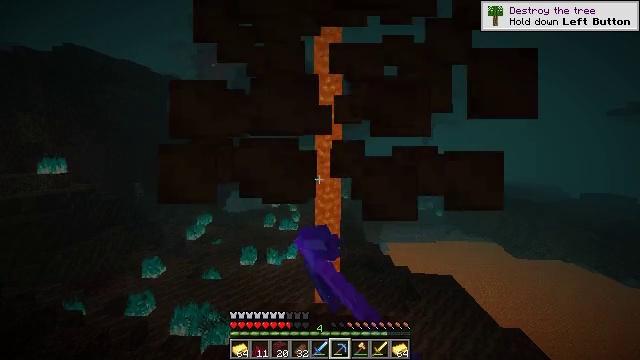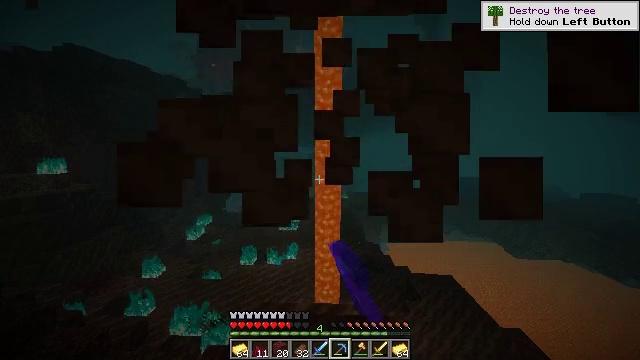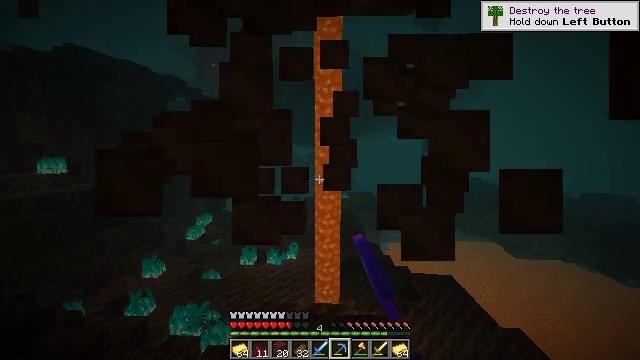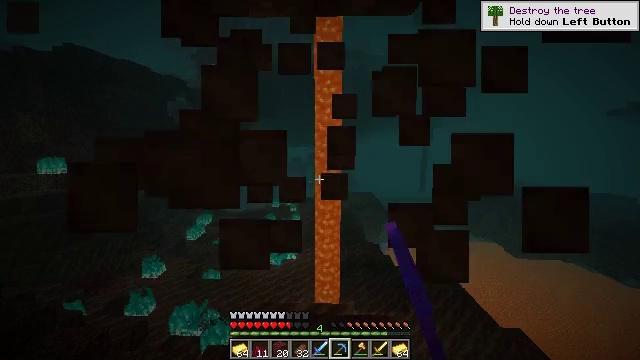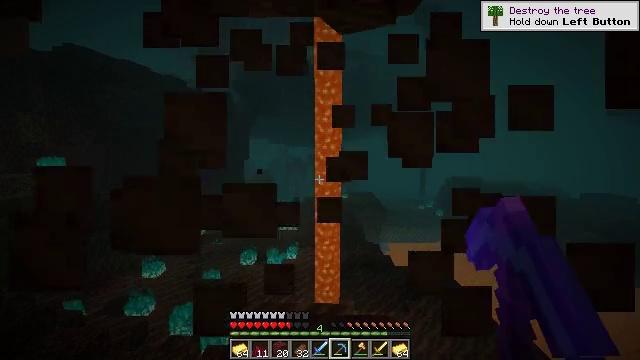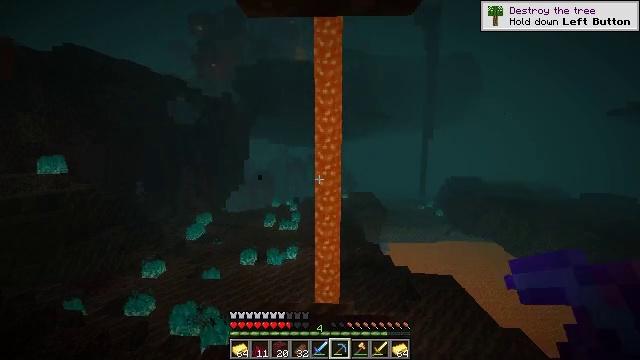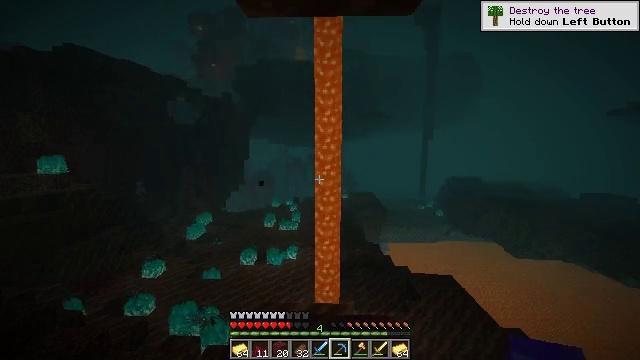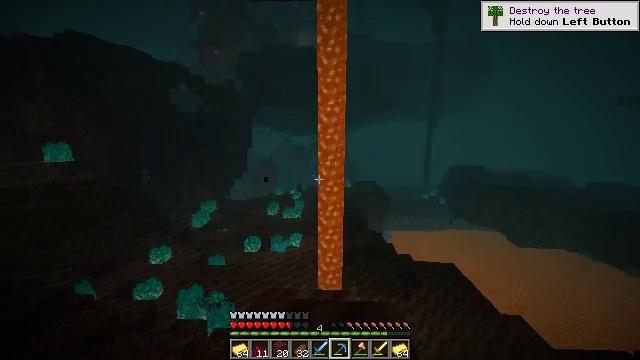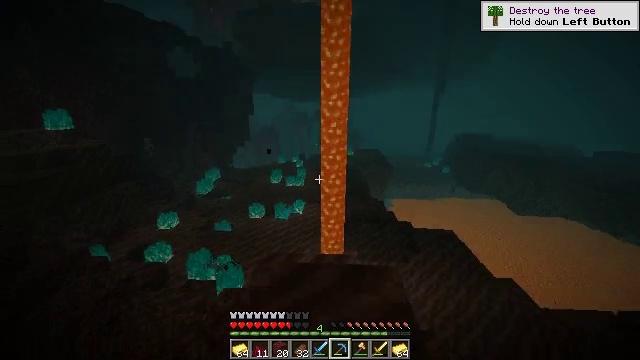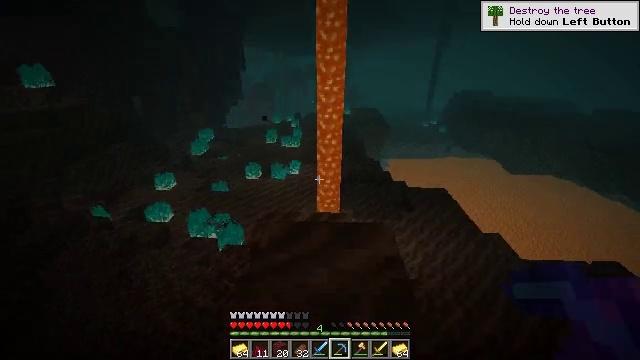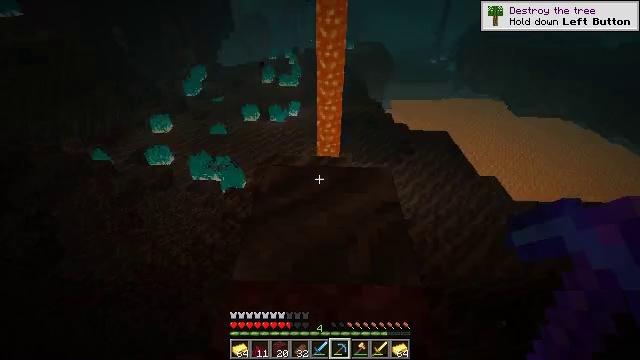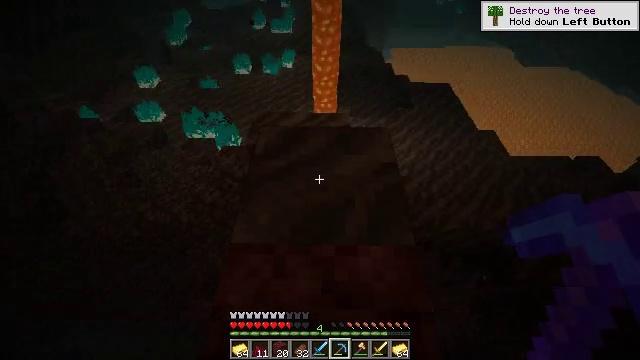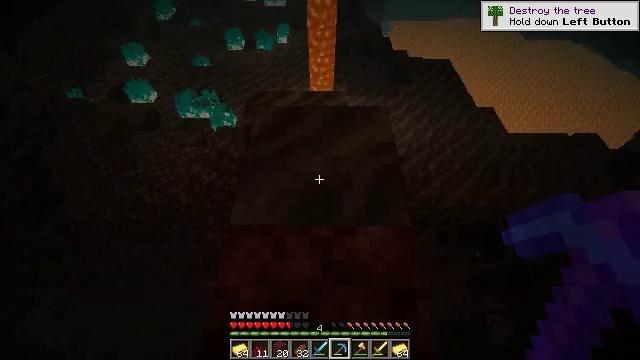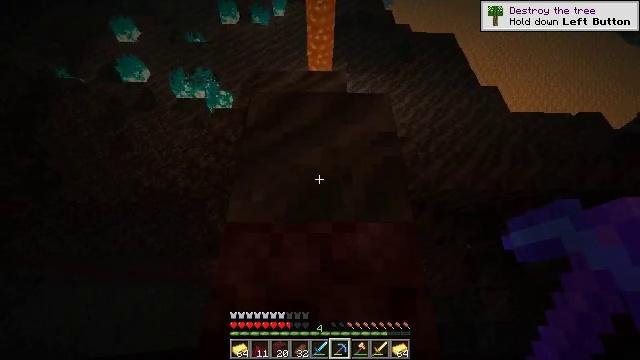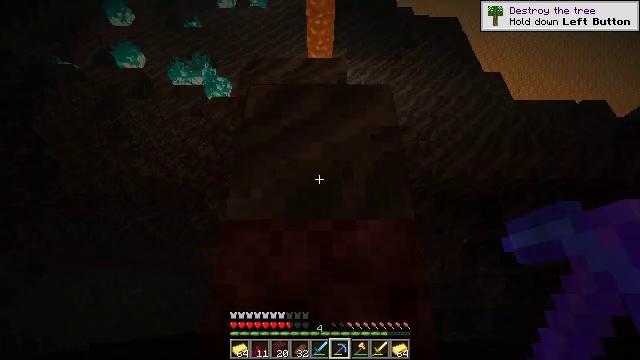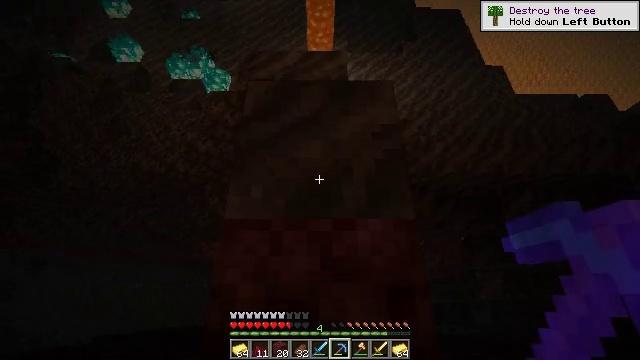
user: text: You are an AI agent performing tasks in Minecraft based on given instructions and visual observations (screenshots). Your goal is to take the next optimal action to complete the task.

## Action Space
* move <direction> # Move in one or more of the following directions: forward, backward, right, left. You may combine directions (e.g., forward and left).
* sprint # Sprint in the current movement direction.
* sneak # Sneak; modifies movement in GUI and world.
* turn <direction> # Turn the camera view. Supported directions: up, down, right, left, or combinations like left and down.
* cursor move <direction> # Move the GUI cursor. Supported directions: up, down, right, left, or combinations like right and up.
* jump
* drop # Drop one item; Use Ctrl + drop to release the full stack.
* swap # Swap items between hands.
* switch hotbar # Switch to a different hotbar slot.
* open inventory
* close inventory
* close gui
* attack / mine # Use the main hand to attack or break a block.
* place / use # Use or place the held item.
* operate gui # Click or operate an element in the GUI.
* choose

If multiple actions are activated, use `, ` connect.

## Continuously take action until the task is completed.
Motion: motion action
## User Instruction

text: Remove layers of soul soil.
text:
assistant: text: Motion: sneak, attack / mine
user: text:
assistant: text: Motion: sneak, attack / mine
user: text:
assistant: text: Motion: sneak, attack / mine
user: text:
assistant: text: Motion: sneak, attack / mine
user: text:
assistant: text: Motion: sneak, attack / mine
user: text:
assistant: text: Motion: sneak, attack / mine
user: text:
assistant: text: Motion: sneak, turn down, attack / mine
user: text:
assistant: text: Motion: sneak, turn down
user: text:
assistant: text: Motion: sneak, turn down
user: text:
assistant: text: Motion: move forward, sneak, turn down
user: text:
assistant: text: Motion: move forward, sneak, turn down
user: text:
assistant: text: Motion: move forward, sneak, turn down
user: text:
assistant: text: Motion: move forward, sneak, turn down
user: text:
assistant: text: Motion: move forward, sneak, turn down
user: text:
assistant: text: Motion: move forward, sneak, turn down
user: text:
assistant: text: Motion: move forward, sneak, turn down
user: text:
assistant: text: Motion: sneak, turn down
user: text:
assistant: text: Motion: sneak, turn down, attack / mine
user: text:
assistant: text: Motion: sneak, turn down, attack / mine
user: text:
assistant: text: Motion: sneak, attack / mine
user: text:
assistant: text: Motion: sneak, attack / mine
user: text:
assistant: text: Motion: sneak, attack / mine
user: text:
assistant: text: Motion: sneak, attack / mine
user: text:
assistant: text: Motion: sneak, attack / mine
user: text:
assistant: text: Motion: sneak, attack / mine
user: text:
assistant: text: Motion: sneak, attack / mine
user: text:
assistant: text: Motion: sneak, attack / mine
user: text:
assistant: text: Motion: sneak, attack / mine
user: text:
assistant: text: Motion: sneak, attack / mine
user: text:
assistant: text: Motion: sneak, attack / mine